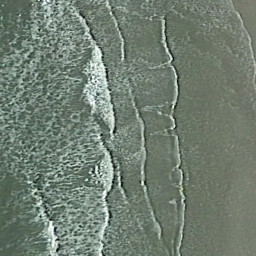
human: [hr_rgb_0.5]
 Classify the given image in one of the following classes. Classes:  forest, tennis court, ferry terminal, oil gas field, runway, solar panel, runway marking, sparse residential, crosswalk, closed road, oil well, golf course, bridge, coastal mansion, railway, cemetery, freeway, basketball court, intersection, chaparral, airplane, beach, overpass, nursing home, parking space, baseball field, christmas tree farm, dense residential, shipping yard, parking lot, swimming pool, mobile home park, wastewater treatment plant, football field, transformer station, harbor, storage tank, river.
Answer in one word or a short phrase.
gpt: beach